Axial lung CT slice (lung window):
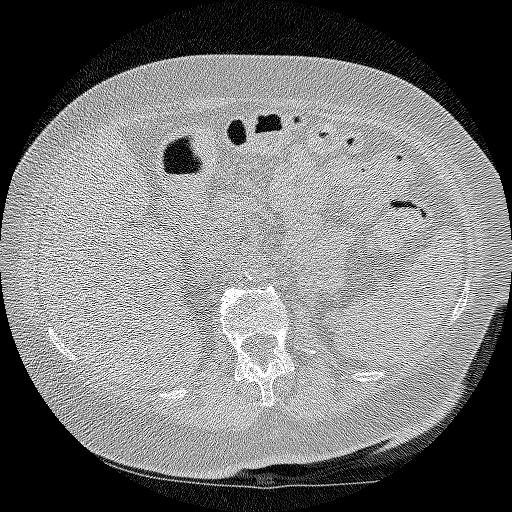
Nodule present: no